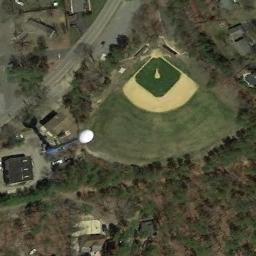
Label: baseball_diamond